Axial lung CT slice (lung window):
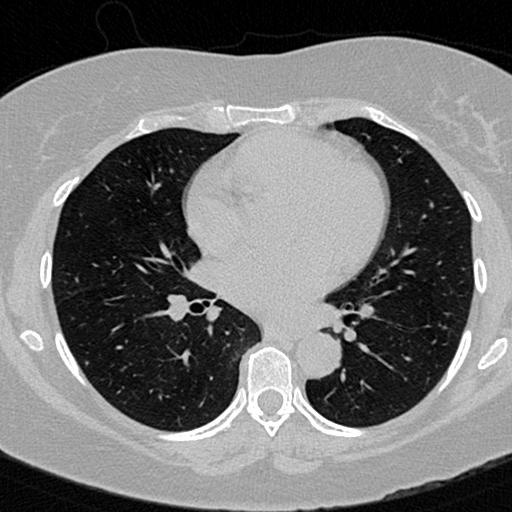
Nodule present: no